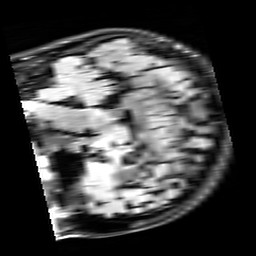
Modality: FLAIR
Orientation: sagittal
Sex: female
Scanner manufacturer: siemens
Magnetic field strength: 3 T
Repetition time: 10 s
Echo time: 0.09 s